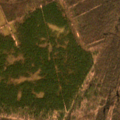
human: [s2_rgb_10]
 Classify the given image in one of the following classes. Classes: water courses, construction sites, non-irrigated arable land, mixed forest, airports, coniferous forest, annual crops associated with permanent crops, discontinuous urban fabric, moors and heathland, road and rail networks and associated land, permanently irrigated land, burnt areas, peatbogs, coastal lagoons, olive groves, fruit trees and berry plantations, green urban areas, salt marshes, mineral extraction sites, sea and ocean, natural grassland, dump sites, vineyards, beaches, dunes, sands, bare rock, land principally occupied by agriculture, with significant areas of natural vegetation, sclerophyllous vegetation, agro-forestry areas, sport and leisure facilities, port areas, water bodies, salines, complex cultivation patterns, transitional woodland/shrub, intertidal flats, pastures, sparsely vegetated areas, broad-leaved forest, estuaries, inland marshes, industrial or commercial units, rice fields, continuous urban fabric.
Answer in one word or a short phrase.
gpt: broad-leaved forest, coniferous forest, peatbogs